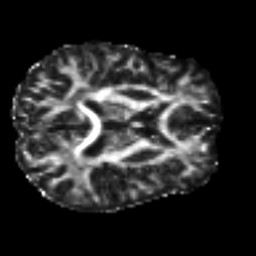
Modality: FA
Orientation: axial
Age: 48
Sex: male
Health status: ill
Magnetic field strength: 3 T
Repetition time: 8.4 s
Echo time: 0.0926 s